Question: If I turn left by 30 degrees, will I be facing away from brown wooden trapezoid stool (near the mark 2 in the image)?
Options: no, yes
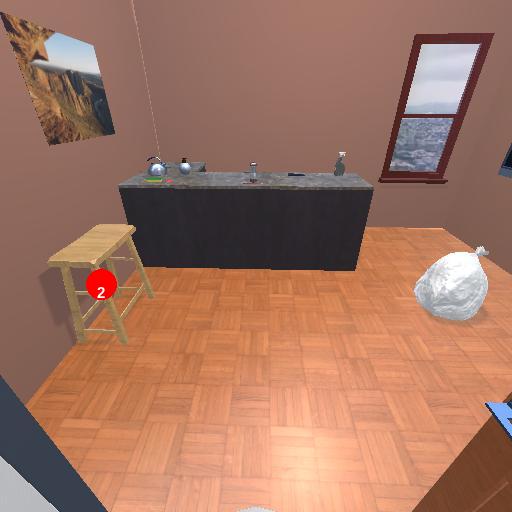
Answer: no